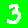
Digit: 3